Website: macys
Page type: receipt
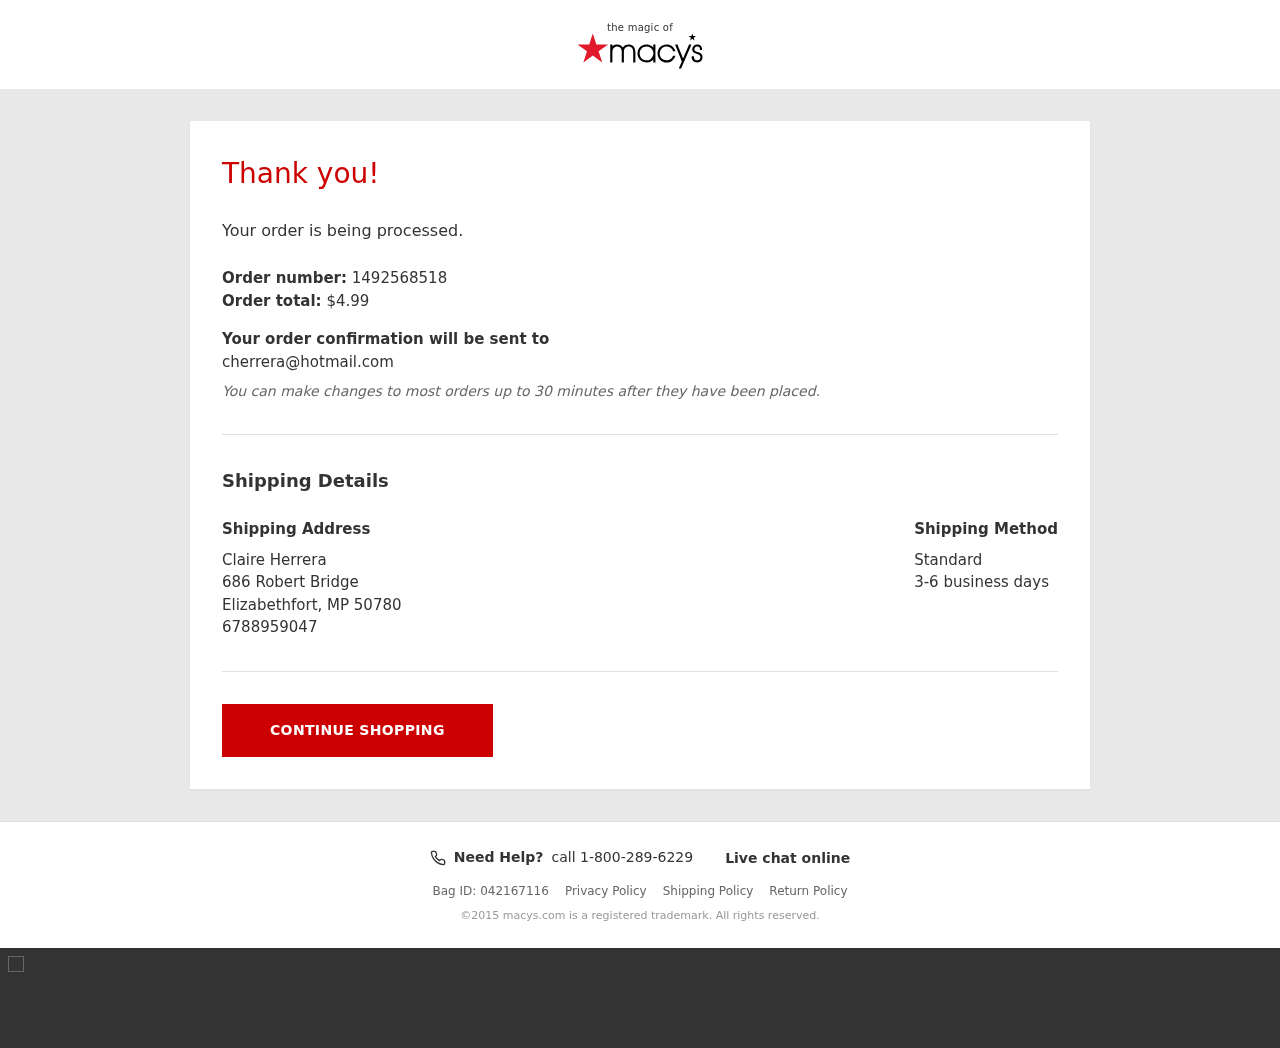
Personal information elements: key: PII_CITY_STATE_ZIP
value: Elizabethfort, MP 50780
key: PII_EMAIL
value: cherrera@hotmail.com
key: PII_FULLNAME
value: Claire Herrera
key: PII_PHONE
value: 6788959047
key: PII_STREET
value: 686 Robert Bridge
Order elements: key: ORDER_ID
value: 1492568518
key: ORDER_TOTAL
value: $4.99